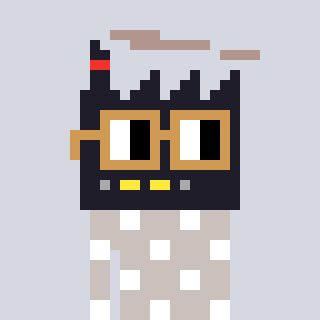
a pixel art character with square brown glasses, a factory-shaped head and a foggrey-colored body on a cool background